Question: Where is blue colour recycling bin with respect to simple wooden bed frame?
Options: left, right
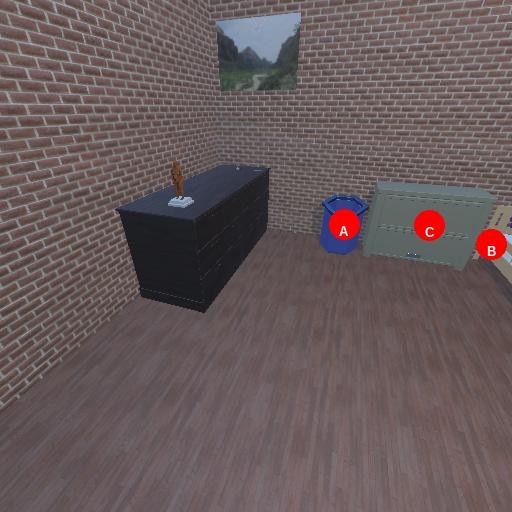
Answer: left